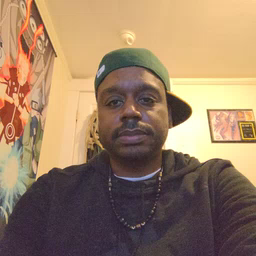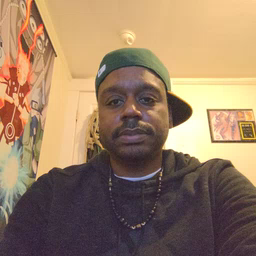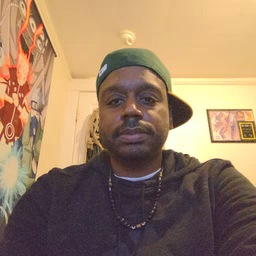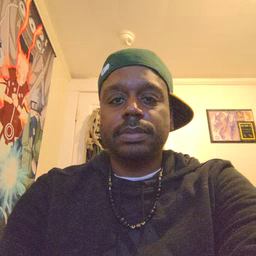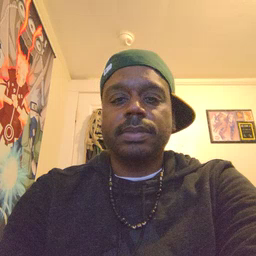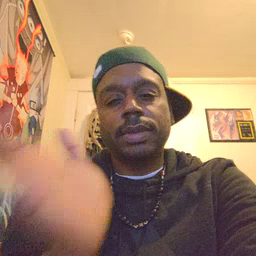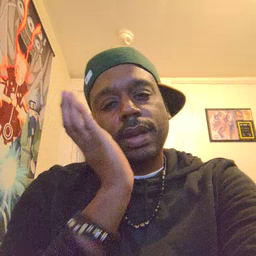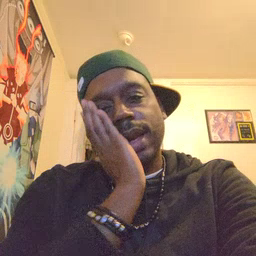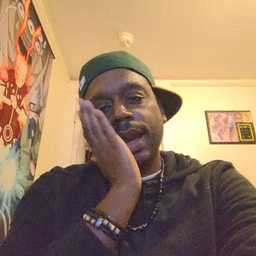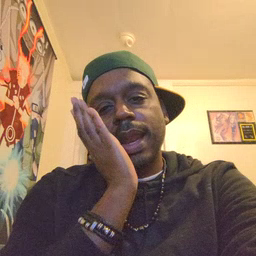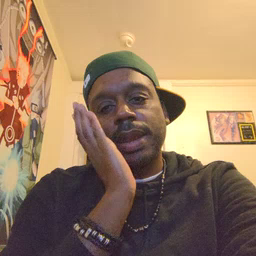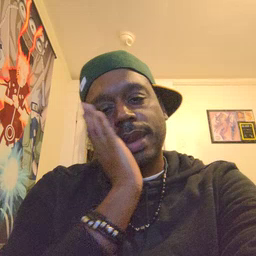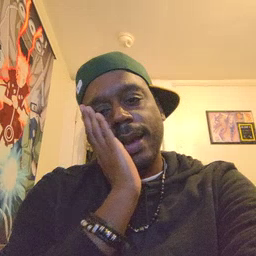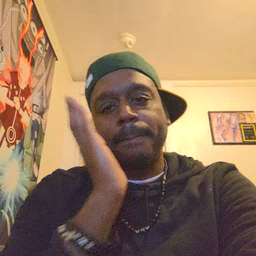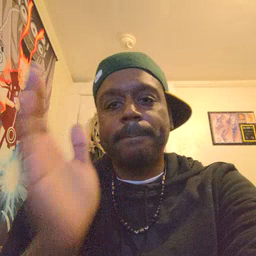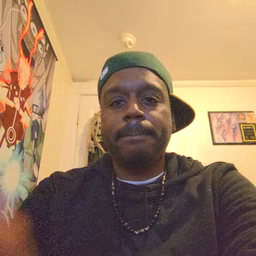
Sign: nap